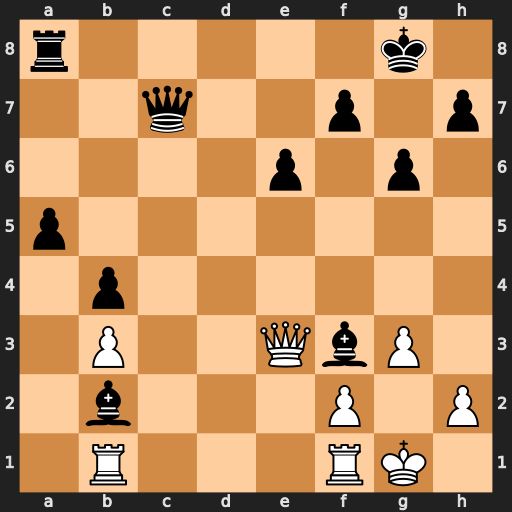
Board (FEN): r5k1/2q2p1p/4p1p1/p7/1p6/1P2QbP1/1b3P1P/1R3RK1
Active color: w
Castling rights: -
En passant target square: -
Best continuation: Qxf3 Rc8 Rxb2